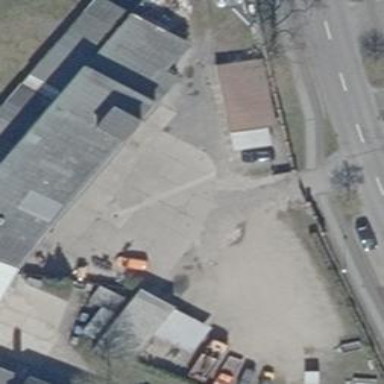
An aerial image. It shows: Commercial building.